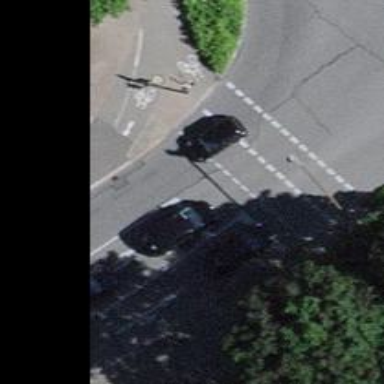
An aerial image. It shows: Road with traffic signals.